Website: home-depot
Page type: payment
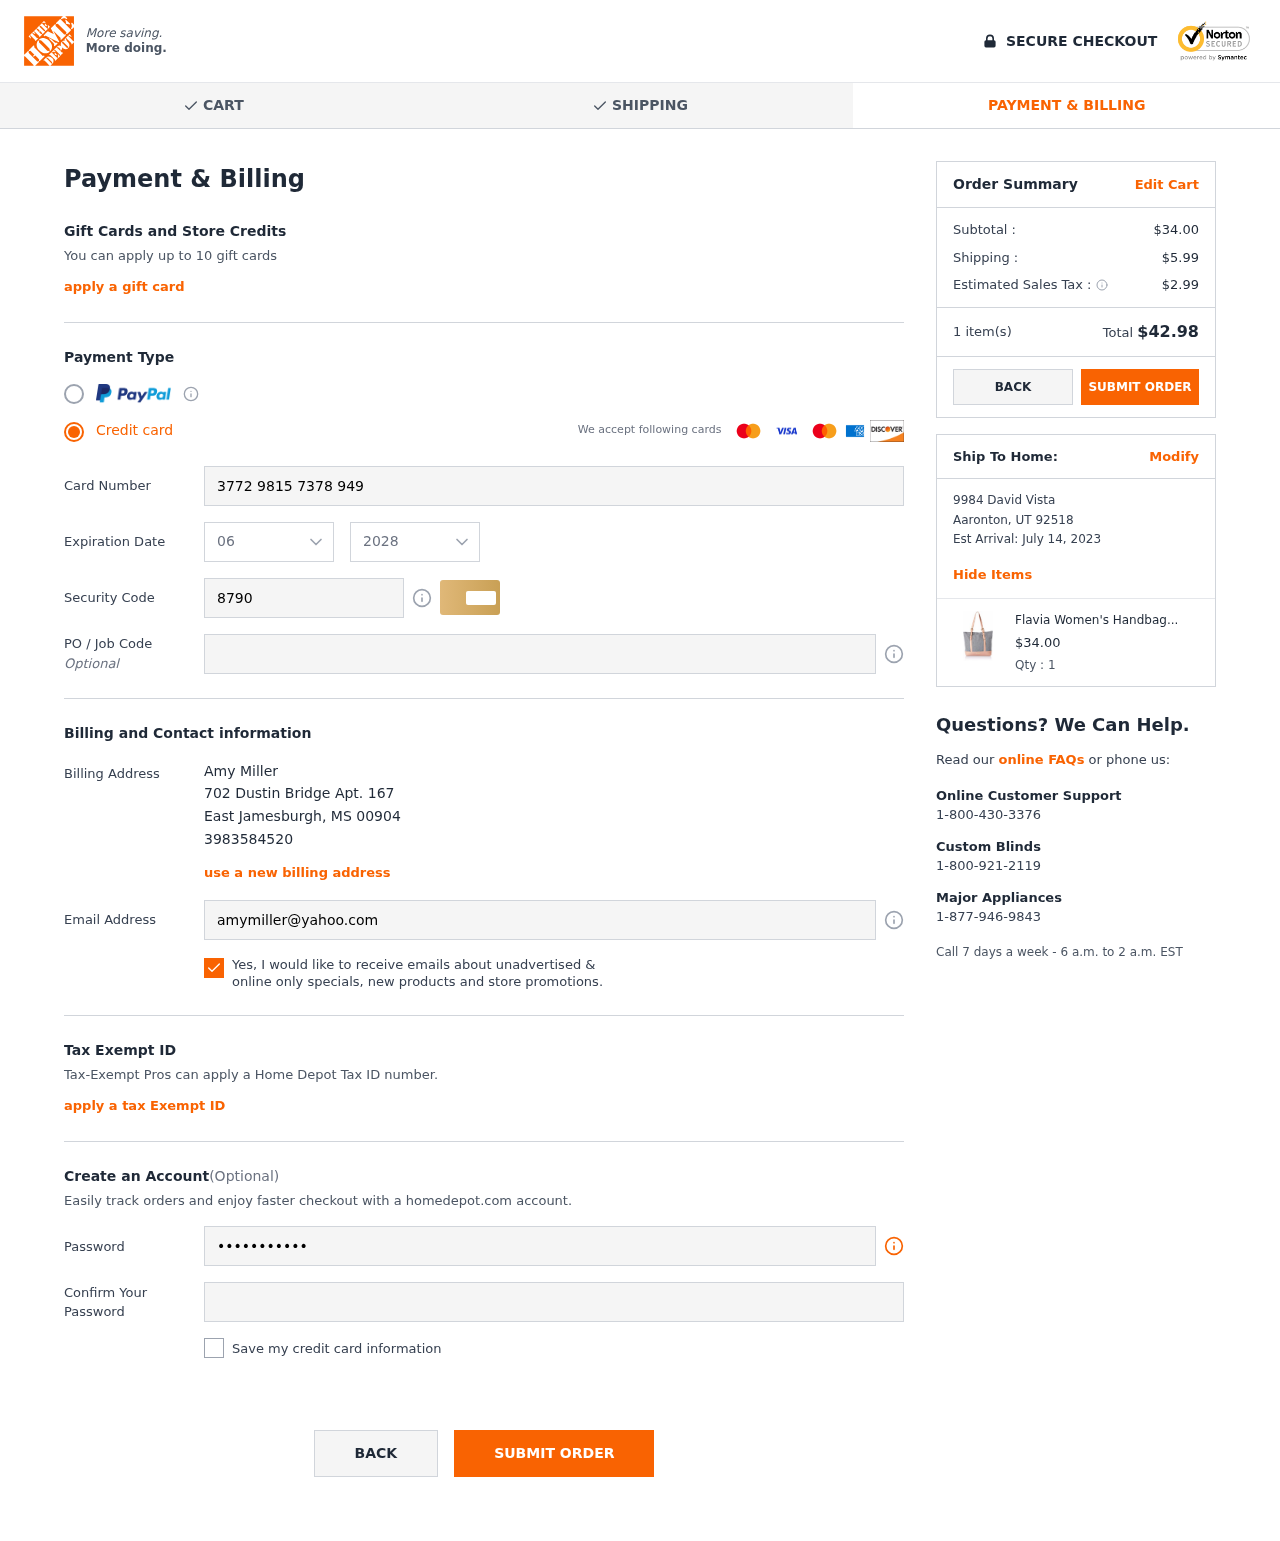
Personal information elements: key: PII_CARD_CVV
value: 8790
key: PII_CARD_EXPIRY_MONTH
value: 06
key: PII_CARD_EXPIRY_YEAR
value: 28
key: PII_CARD_NUMBER
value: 3772 9815 7378 949
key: PII_CITY
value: East Jamesburgh
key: PII_CITY2
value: Aaronton
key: PII_EMAIL
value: amymiller@yahoo.com
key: PII_FULLNAME
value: Amy Miller
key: PII_PHONE
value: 3983584520
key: PII_POSTCODE
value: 00904
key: PII_POSTCODE2
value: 92518
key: PII_STATE_ABBR
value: MS
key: PII_STATE_ABBR2
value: UT
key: PII_STREET
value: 702 Dustin Bridge Apt. 167
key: PII_STREET2
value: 9984 David Vista
Product elements: key: PRODUCT1_NAME
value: Flavia Women's Handbag (Lt Pink)
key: PRODUCT1_PRICE
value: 34
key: PRODUCT1_QUANTITY
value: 1
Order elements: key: ORDER_SUBTOTAL
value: $34.00
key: ORDER_SHIPPING_COST
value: $5.99
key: ORDER_TAX
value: $2.99
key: ORDER_NUM_ITEMS
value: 1 item(s)
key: ORDER_TOTAL
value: $42.98
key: ORDER_DELIVERY_DATE
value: July 14, 2023